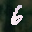
Label: 6